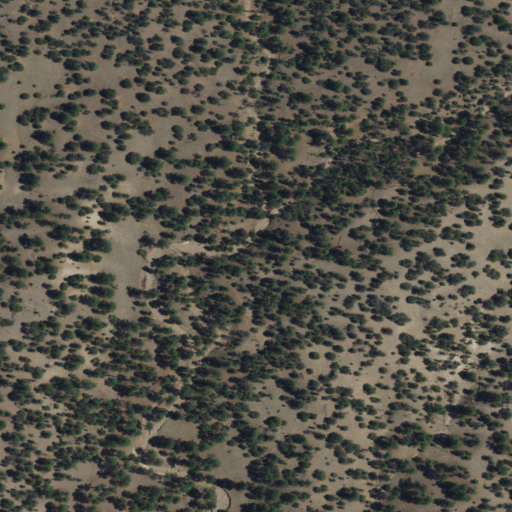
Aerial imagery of valley in New Mexico named Curio Canyon containing evergreen forest and shrub